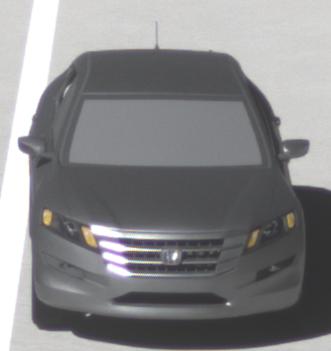
Make: Honda
Model: Crosstour
Detailed model: -
Model produced from: 2009
Model produced until: 2012
Doors: 4
Color: gray
Road condition: dry road
Daytime: morning or afternoon
Contrast: high contrast